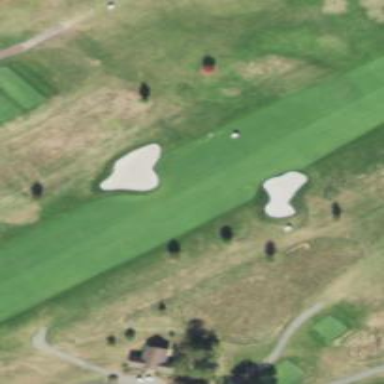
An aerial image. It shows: Golf fairway surrounded by grass.